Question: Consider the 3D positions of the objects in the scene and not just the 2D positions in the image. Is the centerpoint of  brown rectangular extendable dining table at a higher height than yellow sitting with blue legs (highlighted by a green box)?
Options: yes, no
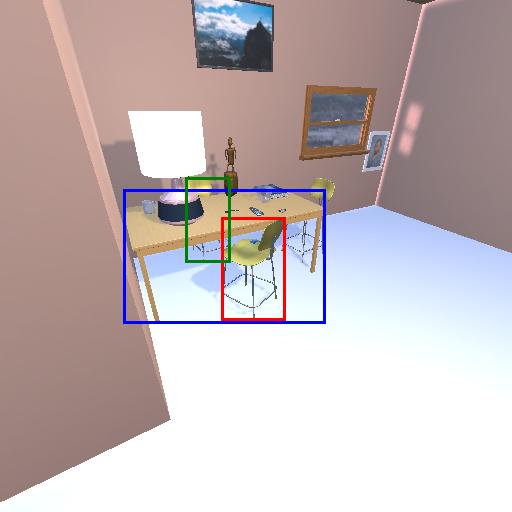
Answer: yes